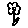
Label: flower